Question: I'm a new ruby developer and cant find the error both the database has the table but it is not calling
'''
<% @orders.each do |order| %>
<tr>
<td><%= order.listing.name %></td>
<td><%= order.buyer.name %></td>
<td><%= order.created_at.strftime("%B %-d, %Y") %></td>
</tr>
<% end %>
</table>
'''
and the database has a value added to the orders and listings-name.
Total GitHub repo is <URL>
The error is nomethod error order.listing.name cannot find name - in sales page after sign up
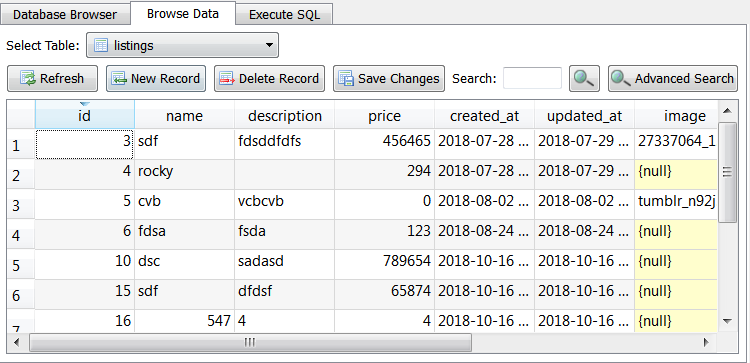
Answer: You have incorrect association between Order and Listing. Look at your 'schema.rb' - there is 't.string "listing_id"' in orders table, but it should be integer. Change column type in migration
'''
def up
change_column :orders, :listing_id, :integer
end
def down
change_column :orders, :listing_id, :text
end
'''
You need to use up and down methods since 'change_column' is irreversible